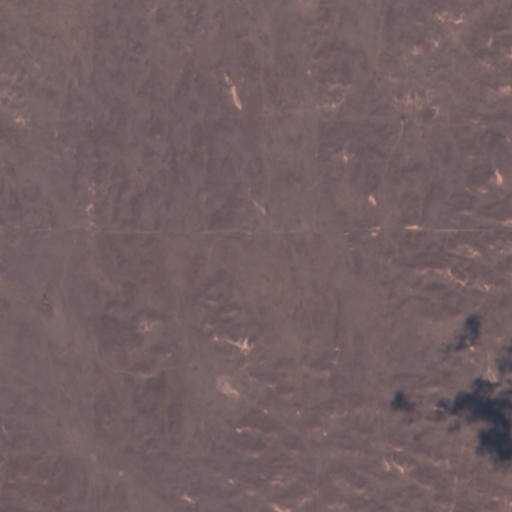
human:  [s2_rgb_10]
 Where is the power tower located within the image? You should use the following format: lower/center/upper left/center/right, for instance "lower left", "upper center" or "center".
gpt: The power tower is located in the upper of the image.
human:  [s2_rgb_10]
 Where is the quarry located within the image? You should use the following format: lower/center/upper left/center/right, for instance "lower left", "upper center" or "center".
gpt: There is no quarry in the image.